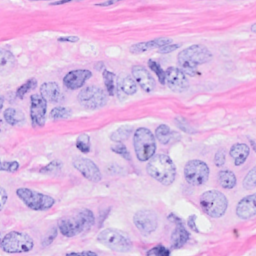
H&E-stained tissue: Breast